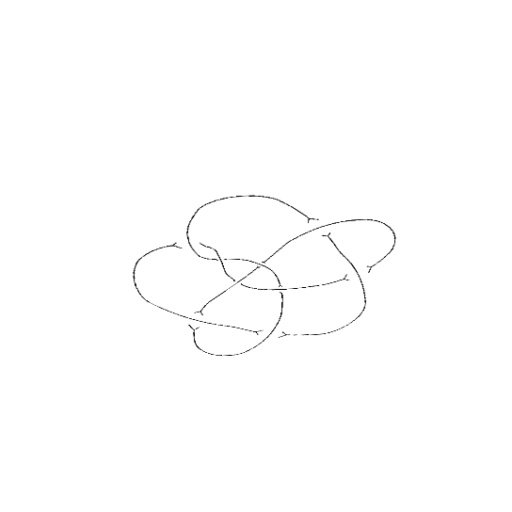
Crossing number: 9